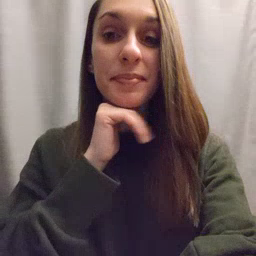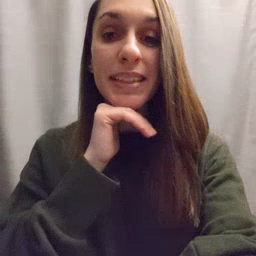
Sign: pig